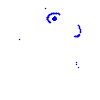
Particle: electron